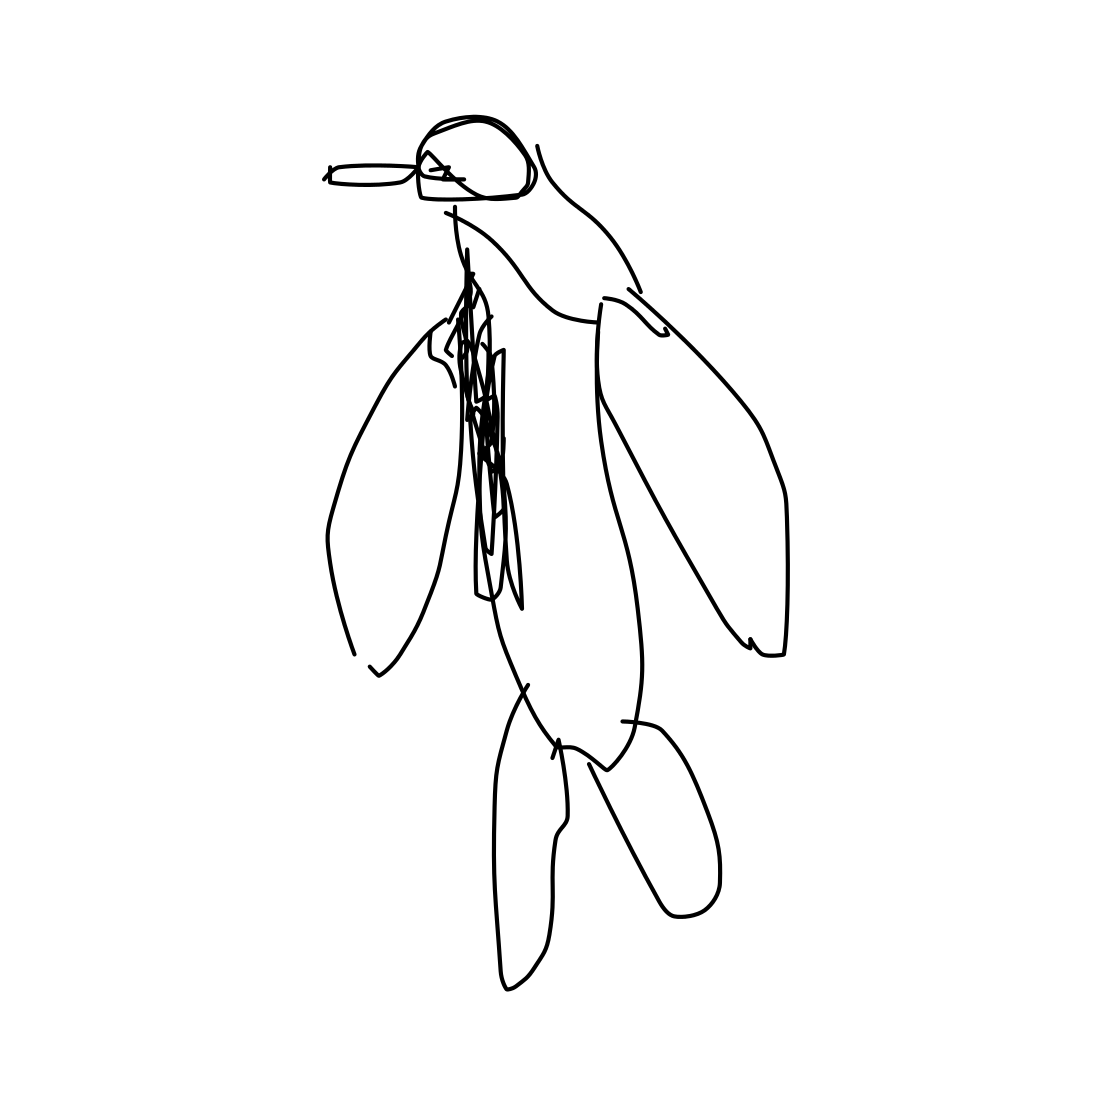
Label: penguin